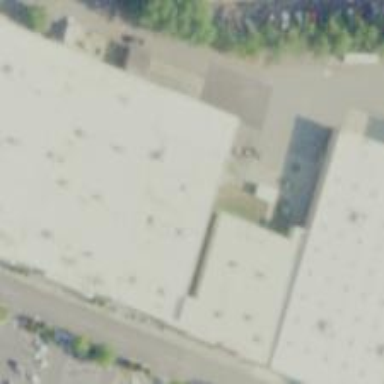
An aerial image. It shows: Retail building.